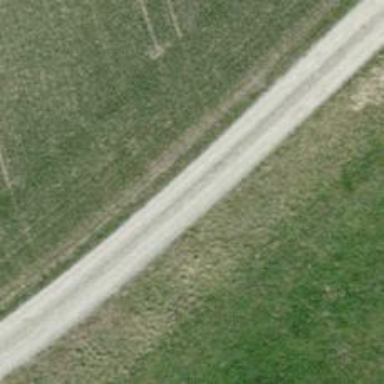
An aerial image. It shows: Pebblestone track with grade2 quality.